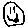
Label: smiley face